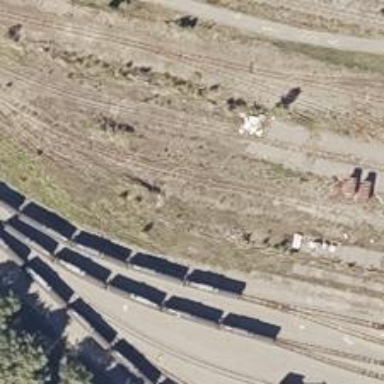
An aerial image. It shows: Abandoned railway.